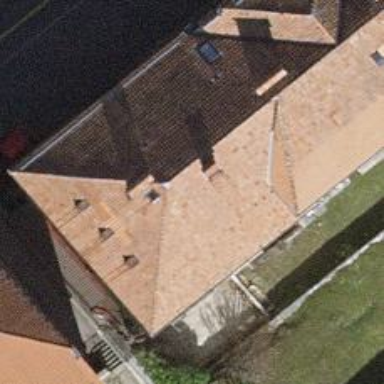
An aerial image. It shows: Apartments building with side-hipped roof shape.